Aerial crown-view tile of a tropical tree (Barro Colorado Island, Panama), acquired 20250616:
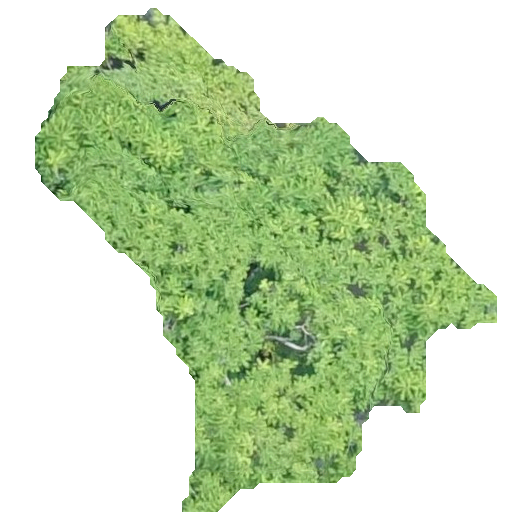
Species: Spondias mombin
GBIF accepted scientific name: Spondias mombin
Crown area: 169.99 m²